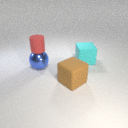
large blue metal sphere to the left of large cyan rubber cube